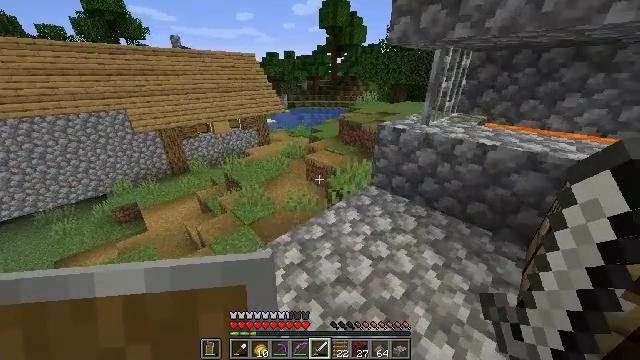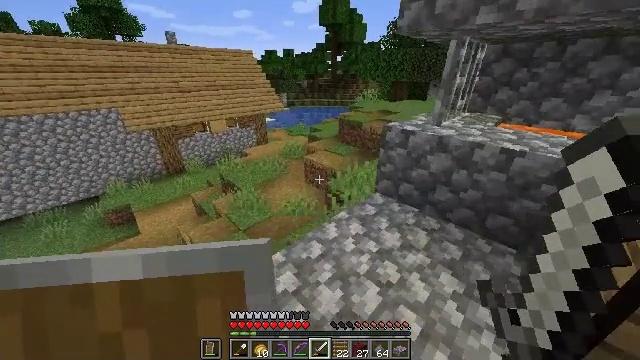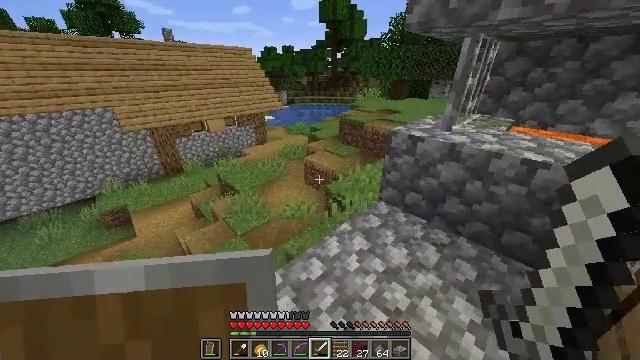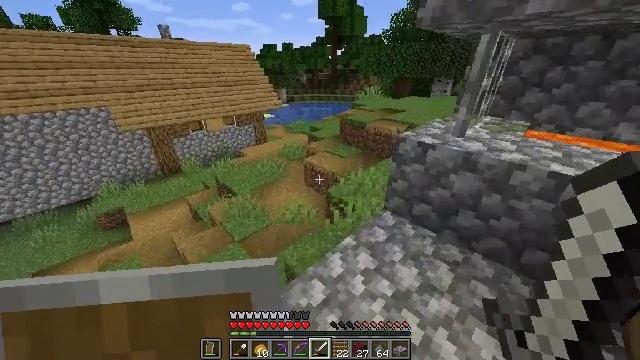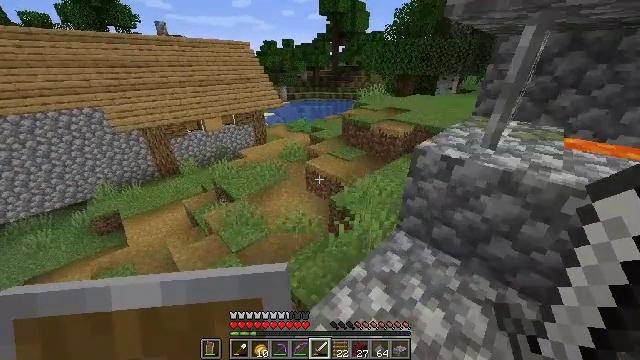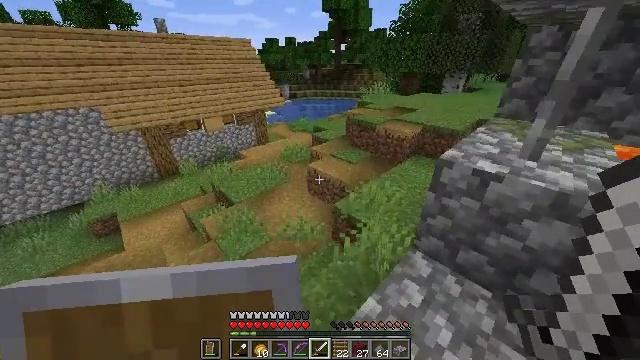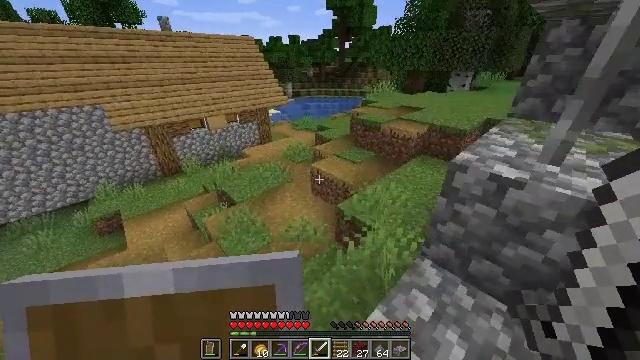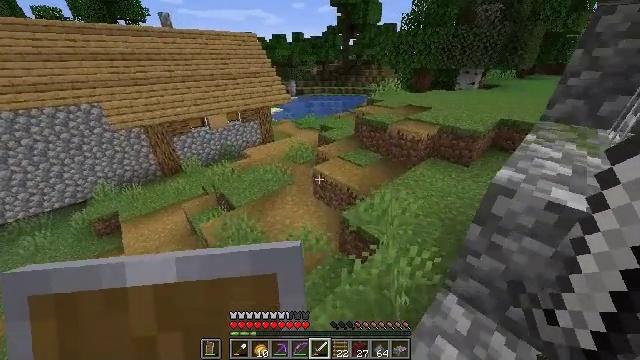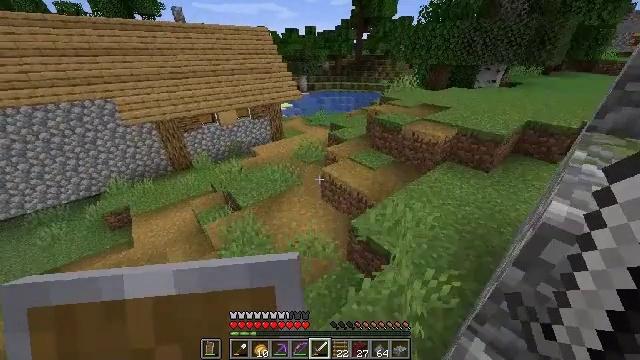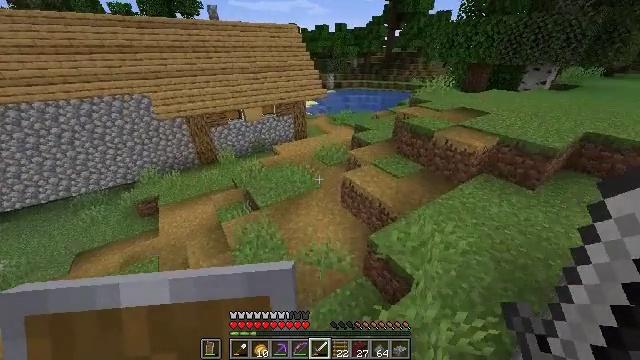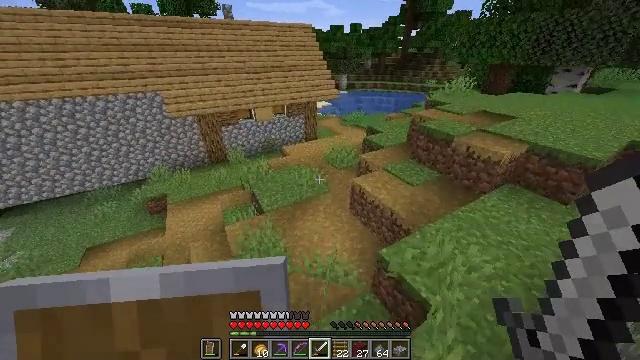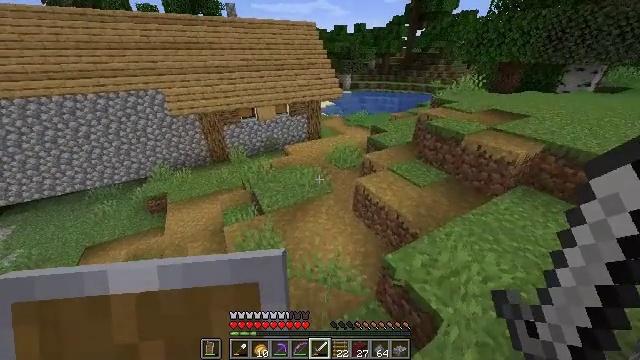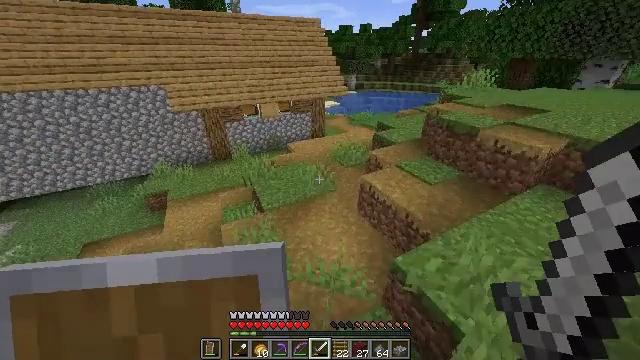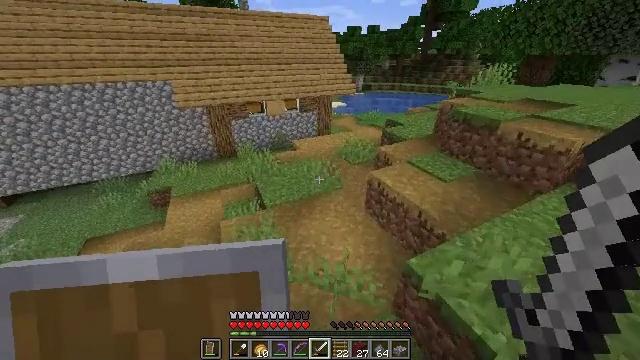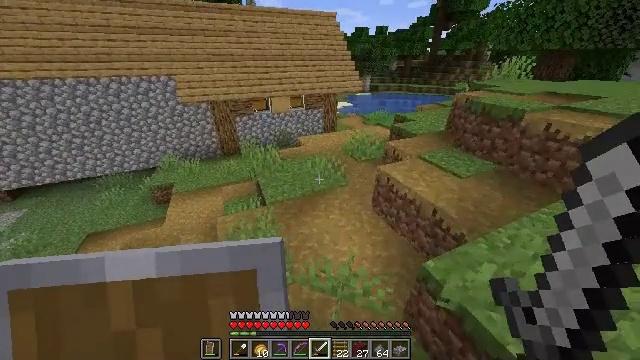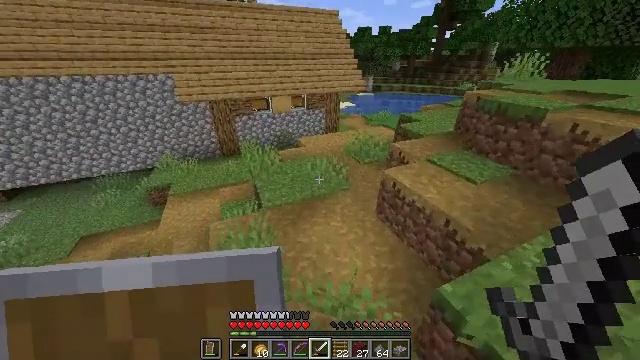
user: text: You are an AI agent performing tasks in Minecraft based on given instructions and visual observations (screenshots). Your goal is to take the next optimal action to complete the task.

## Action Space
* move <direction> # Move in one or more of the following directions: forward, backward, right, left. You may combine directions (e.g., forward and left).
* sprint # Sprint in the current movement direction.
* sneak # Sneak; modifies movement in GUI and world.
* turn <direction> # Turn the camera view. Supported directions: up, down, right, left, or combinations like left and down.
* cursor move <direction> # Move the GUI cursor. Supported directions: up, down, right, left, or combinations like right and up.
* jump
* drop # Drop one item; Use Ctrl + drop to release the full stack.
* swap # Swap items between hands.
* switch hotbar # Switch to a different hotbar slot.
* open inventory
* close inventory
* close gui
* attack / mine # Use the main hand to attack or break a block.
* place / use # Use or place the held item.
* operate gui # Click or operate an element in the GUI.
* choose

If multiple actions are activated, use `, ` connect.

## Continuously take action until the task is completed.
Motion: motion action
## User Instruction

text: Combine gunpowder and sand to craft TNT.
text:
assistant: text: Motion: move forward
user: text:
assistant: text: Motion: move forward
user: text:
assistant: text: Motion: move forward
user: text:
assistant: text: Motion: move forward
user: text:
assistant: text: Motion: move forward
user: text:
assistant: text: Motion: move forward
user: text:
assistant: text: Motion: move forward
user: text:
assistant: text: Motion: move forward, turn left
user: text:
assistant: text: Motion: move forward, turn left
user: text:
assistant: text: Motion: move forward, turn left
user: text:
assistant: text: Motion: move forward
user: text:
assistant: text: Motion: move forward, turn left
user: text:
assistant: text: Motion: move forward, turn left
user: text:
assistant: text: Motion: move forward, turn left
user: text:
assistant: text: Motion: move forward
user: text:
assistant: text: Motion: move forward
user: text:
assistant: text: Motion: move forward
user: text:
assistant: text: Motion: move forward
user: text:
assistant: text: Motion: move forward
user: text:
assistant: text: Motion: move forward
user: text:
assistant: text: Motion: move forward
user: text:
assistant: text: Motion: move forward, turn right and up
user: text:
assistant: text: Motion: move forward, turn right
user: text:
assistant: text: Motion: move forward, turn right
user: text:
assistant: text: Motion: move forward, turn right
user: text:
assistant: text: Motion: move forward, turn right
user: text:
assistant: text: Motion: move forward, turn right and up
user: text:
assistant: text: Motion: move forward, turn right
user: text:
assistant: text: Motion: move forward, turn right
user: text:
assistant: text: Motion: move forward, turn right